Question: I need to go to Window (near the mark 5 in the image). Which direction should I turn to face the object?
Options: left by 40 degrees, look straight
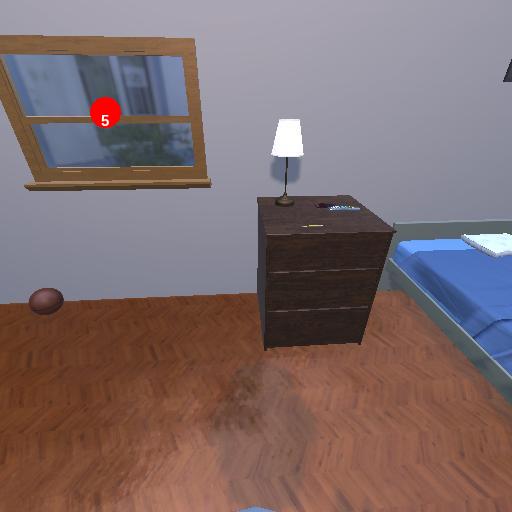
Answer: left by 40 degrees